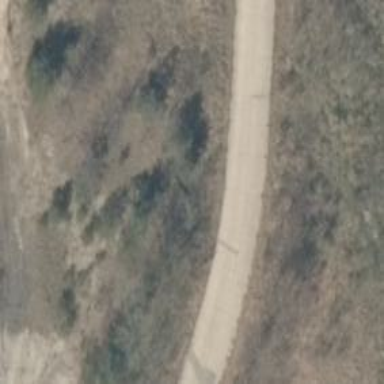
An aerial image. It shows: Track road with concrete plates of grade1 tracktype.